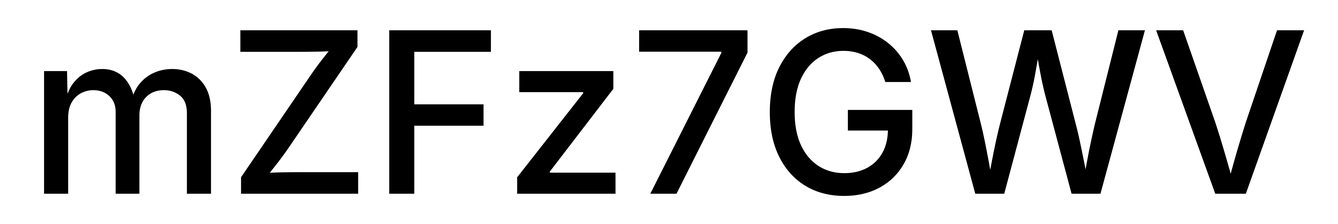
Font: Inter_Medium